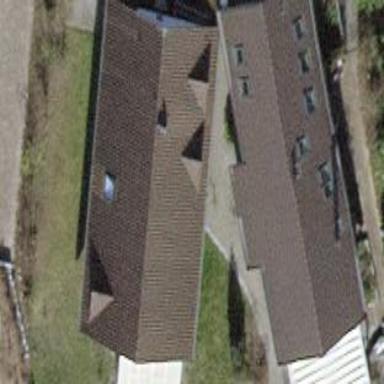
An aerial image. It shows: Building with gabled roof.